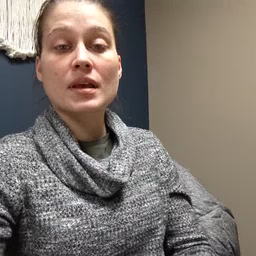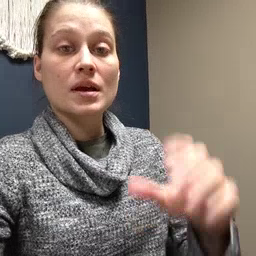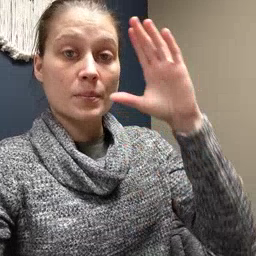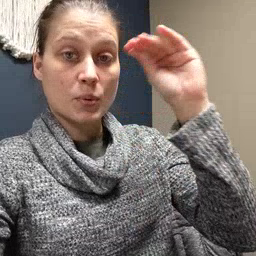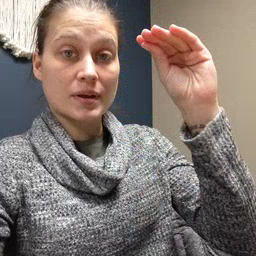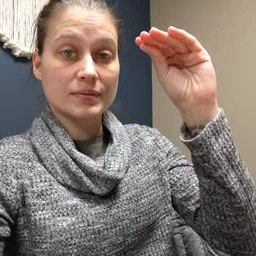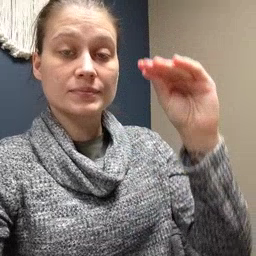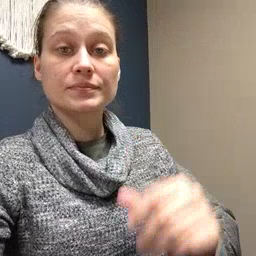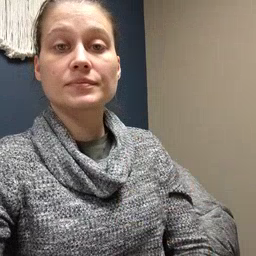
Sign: boy